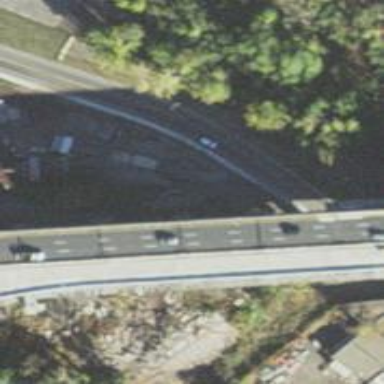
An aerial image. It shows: Motorway junction.